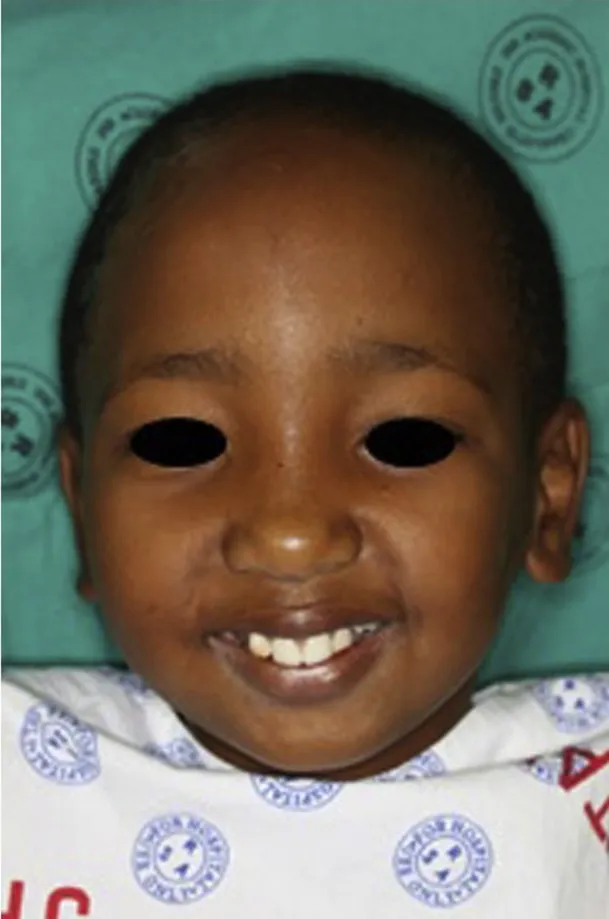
(A) Patient at the age of 8 years.
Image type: medical_photograph (oral_photograph)